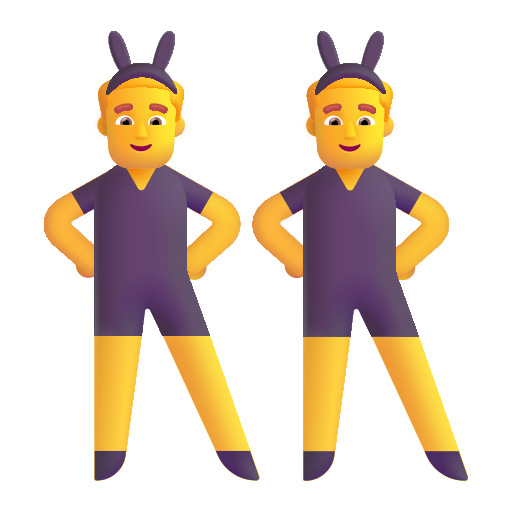
man with bunny ears color default